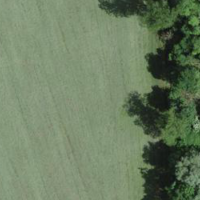
EUNIS habitat code: 52
Species observed at this site:
Symphoricarpos albus